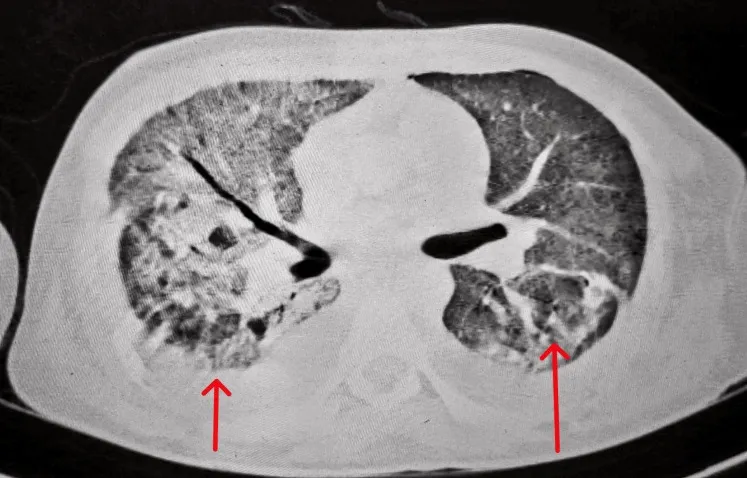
Extensive ground glass opacities in all segments of bilateral lung fields with thickening of interlobular septae at places consistent with acute respiratory distress syndrome.
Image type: radiology (ct)